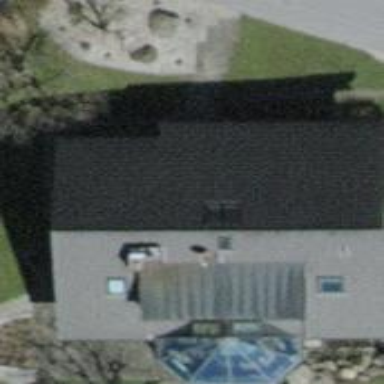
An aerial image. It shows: Simple and straightforward house.